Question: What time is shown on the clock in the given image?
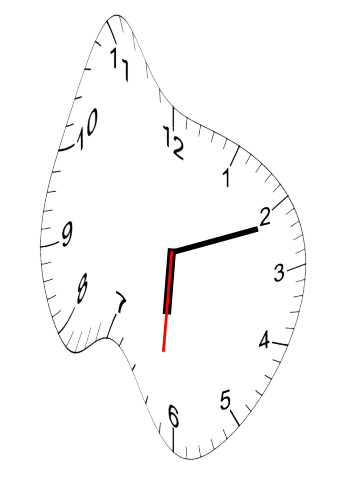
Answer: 06:11:31